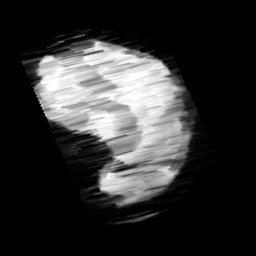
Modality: minIP
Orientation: sagittal
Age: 9
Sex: female
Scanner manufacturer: siemens
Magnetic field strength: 3 T
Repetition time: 0.027 s
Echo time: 0.02 s